Aerial crown-view tile of a tropical tree (Barro Colorado Island, Panama), acquired 20250818:
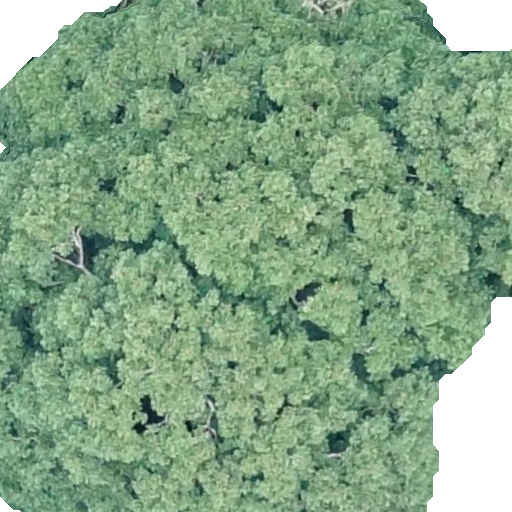
Species: Dipteryx oleifera
GBIF accepted scientific name: Dipteryx oleifera
Crown area: 470.985 m²